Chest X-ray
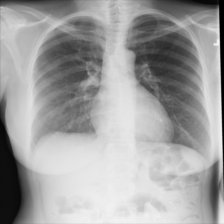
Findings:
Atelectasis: negative
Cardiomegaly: negative
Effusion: negative
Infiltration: negative
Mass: positive
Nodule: negative
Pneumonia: negative
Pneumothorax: negative
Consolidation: negative
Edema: negative
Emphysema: negative
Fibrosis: negative
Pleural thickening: negative
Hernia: negative